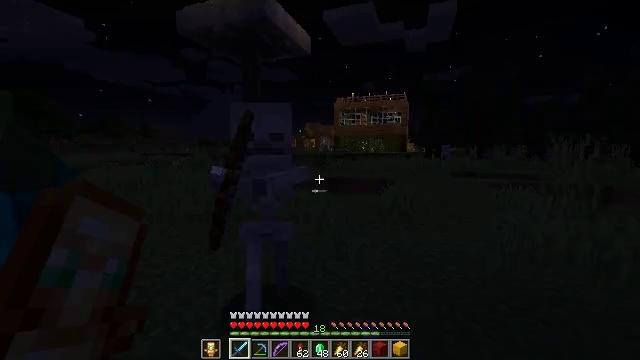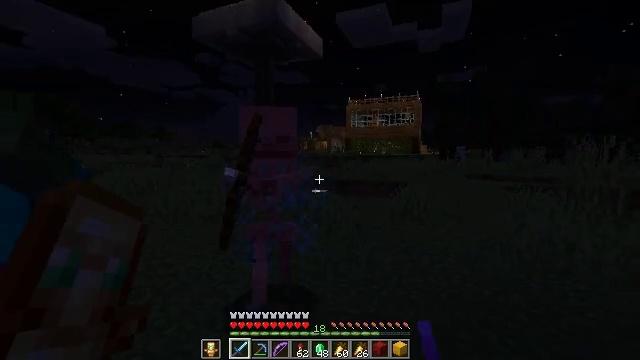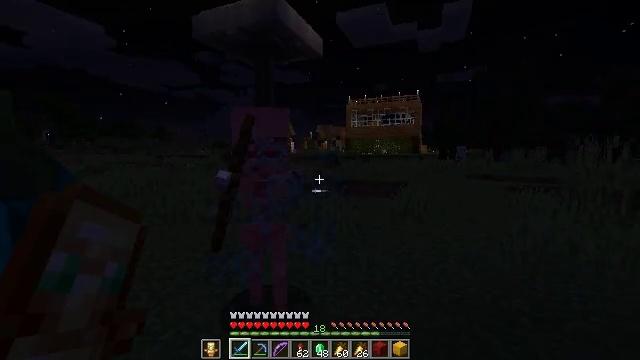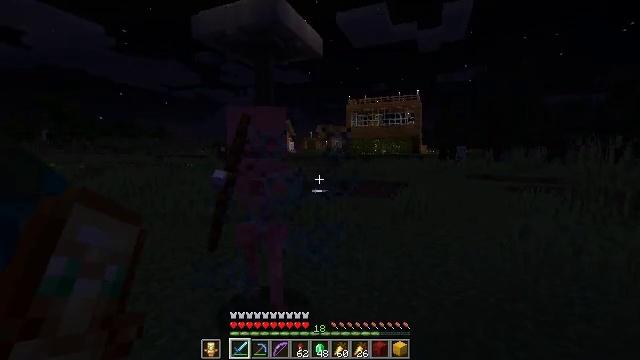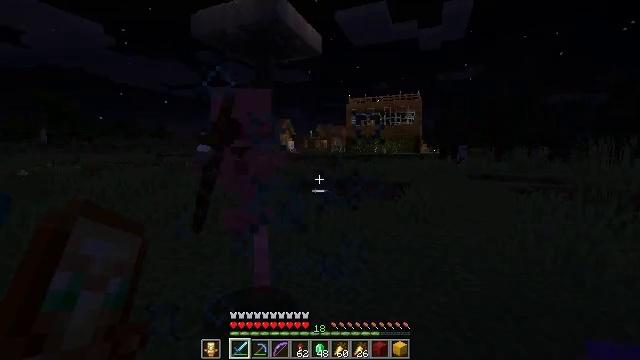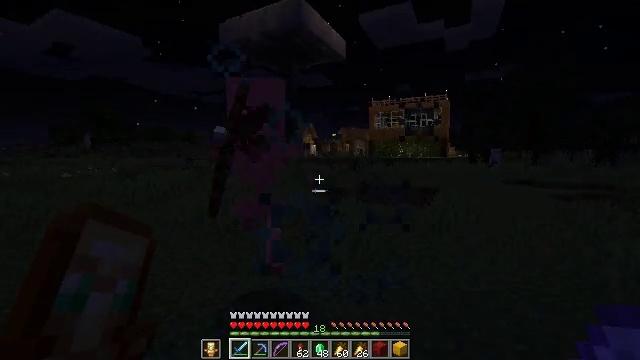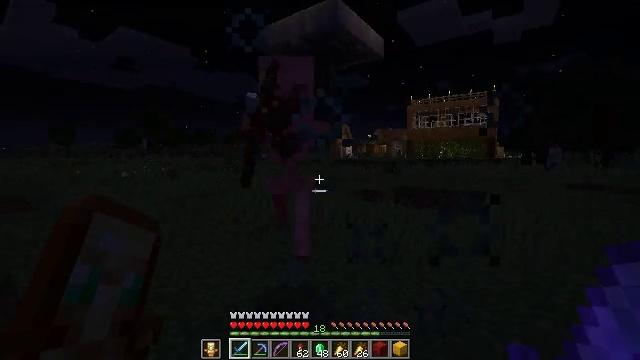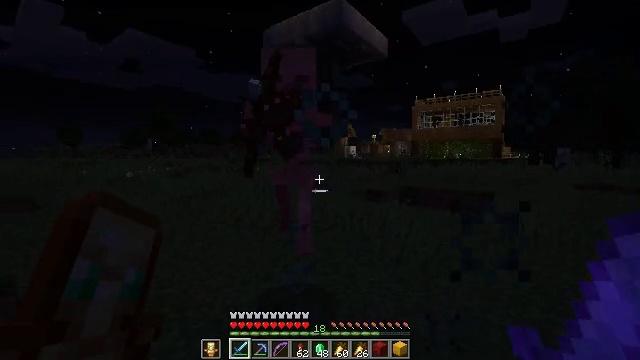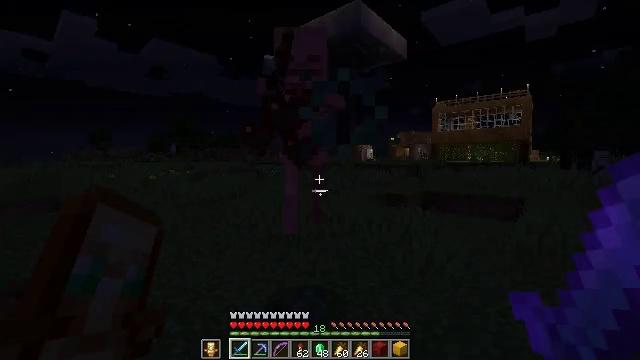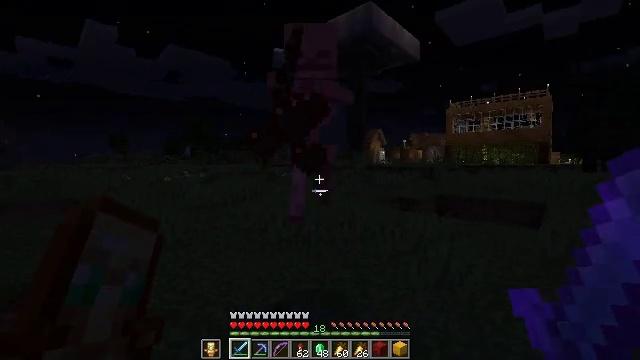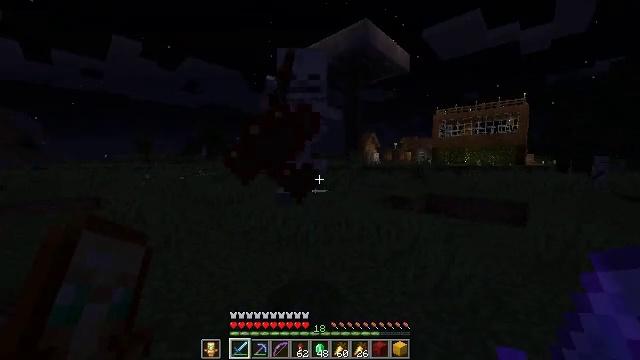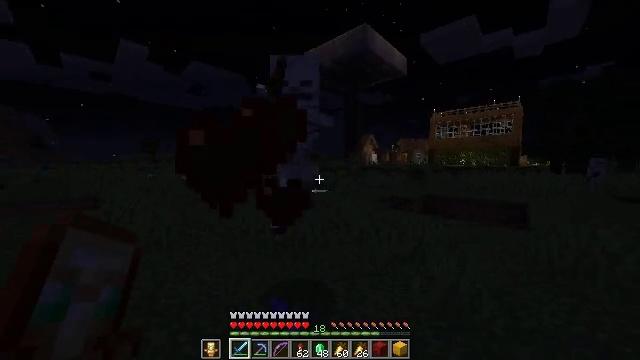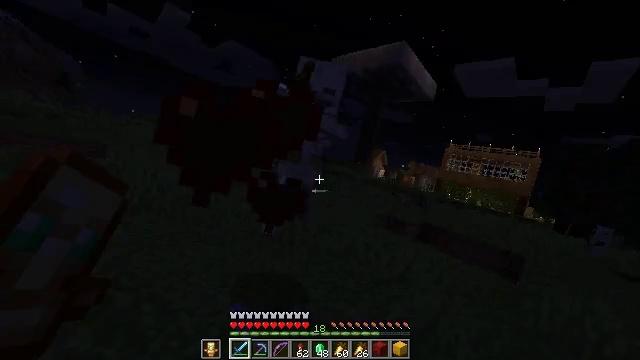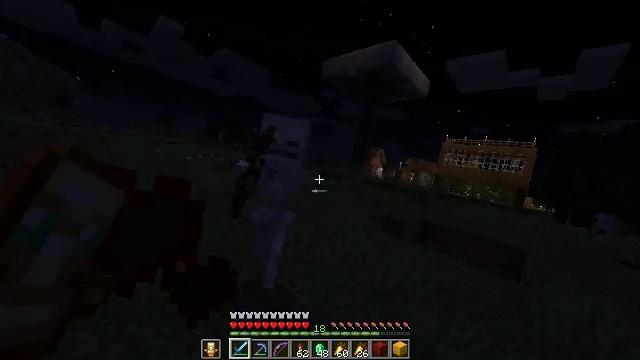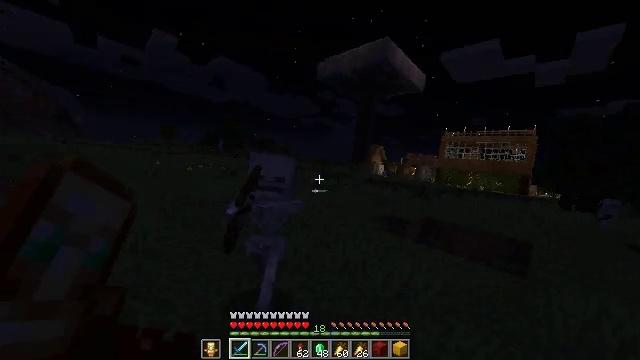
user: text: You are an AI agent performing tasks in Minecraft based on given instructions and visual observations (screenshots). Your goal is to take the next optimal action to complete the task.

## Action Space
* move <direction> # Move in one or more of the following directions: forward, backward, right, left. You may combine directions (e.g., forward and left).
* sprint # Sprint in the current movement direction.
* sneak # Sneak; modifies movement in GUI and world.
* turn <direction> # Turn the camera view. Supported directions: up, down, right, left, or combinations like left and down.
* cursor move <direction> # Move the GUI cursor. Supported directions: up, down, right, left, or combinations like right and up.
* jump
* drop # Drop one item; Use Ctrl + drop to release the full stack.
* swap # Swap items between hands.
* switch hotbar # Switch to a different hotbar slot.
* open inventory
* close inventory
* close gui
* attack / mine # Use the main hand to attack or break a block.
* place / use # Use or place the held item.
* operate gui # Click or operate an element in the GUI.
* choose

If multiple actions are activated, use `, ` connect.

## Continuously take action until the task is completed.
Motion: motion action
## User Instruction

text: Kill mobs.
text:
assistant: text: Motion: turn left
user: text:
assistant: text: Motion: move forward
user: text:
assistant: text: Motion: move forward
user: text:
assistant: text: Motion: move forward
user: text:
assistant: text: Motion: move forward, turn left
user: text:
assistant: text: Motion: move forward, turn left
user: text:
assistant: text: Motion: move forward
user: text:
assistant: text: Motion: move forward, sprint, turn left
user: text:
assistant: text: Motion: move forward, sprint, turn left
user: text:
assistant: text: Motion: move forward, sprint, attack / mine
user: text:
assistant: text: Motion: move forward, sprint, attack / mine
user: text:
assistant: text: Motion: move forward, sprint, turn left, attack / mine
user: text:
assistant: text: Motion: move forward, sprint
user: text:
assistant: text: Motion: move forward, sprint
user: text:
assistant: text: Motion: sprint